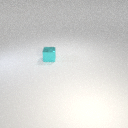
small cyan metal cube